Question: In my application, I used email and password for user authentication, which works fine. However, I want to offer the user the option of adding other information to their account like first names, last names, and dates of birth.
I have a change form in 'myapp.forms.py'
'''
class MyChangeForm(forms.ModelForm):
"""
Form for editing an account.
"""
first_name = forms.CharField(widget=forms.TextInput, label="First name")
last_name = forms.CharField(widget=forms.TextInput, label="Last name")
date_of_birth = forms.DateField(widget=forms.DateField, label="Date of birth")
class Meta:
model = MyUser
fields = ['first_name', 'last_name', 'date_of_birth']
def save(self, commit=True):
user = super(MyChangeForm, self).save(commit=False)
if commit:
user.save()
return user
'''
in my 'views.py', I have the following method for updating
'''
@login_required(login_url='/')
def update_user(request):
if request.method == 'POST':
form = MyChangeForm(request.POST, instance=request.user)
if form.is_valid():
user = form.save(commit=False)
user.save()
return HttpResponseRedirect('/')
else:
form = MyChangeForm(instance=request.user)
return render_to_response('update_user.html', context_instance=RequestContext(request))
'''
and my 'update_user.html' is as follows
'''
{% extends 'user_base.html' %}
{% block content %}
<div class="col-sm-3 col-sm-offset-5">
<h1> Update User</h1>
<form method='POST' action='/update_user/'> {% csrf_token %}
<ul>
{{ form.as_table }}
</ul>
<input type='Submit' class='btn btn-primary btn-block'>
</form>
</div>
{% endblock %}
'''
However, when I serve the file I see this:

As seen here, there's no way to enter my fields!
How can I fix this? It's probably easy, but I'm getting tunnel vision.
erip
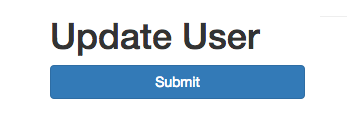
Answer: Add form to the context, for example like this:
'''
render('update_user.html', {'form': form})
'''